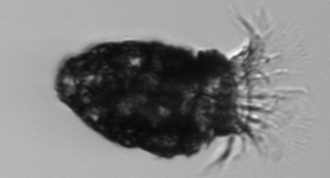
Label: Stenosemella_pacifica